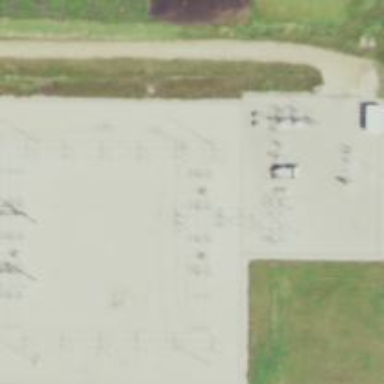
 serving as tower to safeguard against lightning strikes."